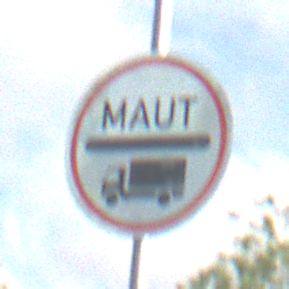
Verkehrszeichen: Mautpflicht
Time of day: MorningAfternoon
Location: Outdoor (Nature)
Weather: PartlyCloudy
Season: NotSpecified
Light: Natural